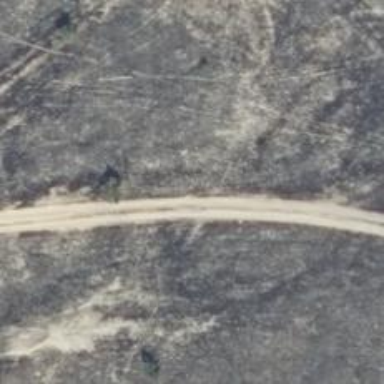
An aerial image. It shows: Sandy track road with grade 4 track type.